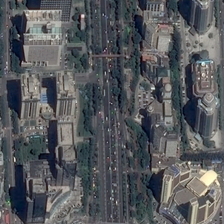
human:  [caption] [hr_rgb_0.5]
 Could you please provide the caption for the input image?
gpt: many tall trees are planted on both sides of the road .

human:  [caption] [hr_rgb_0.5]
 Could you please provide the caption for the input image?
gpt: a large number of tall buildings have been built on both sides of the road .

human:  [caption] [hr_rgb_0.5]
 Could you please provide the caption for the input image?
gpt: a large number of tall buildings have been built on both sides of the road .

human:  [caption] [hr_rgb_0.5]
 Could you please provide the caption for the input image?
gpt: many tall trees are planted on both sides of the road .

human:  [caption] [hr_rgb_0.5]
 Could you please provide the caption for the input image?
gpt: a large number of tall buildings have been built on both sides of the road .